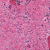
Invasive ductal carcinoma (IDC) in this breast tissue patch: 0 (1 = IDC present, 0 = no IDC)